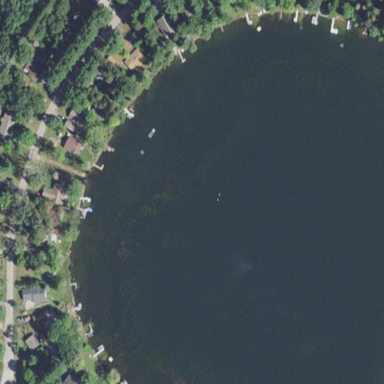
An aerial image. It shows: Serene lake surrounded by nature.